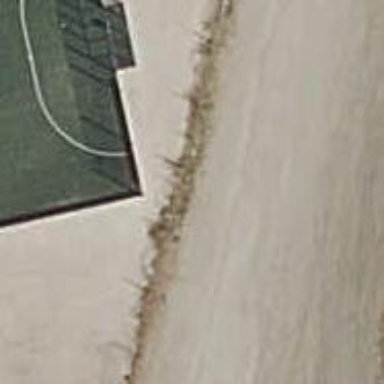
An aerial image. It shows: Fence.